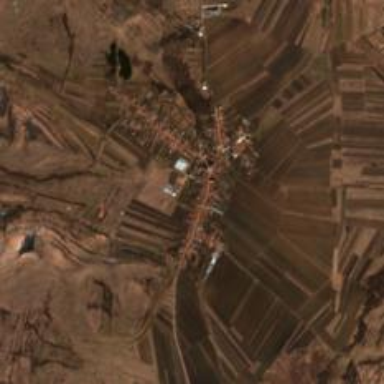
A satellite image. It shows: Village.